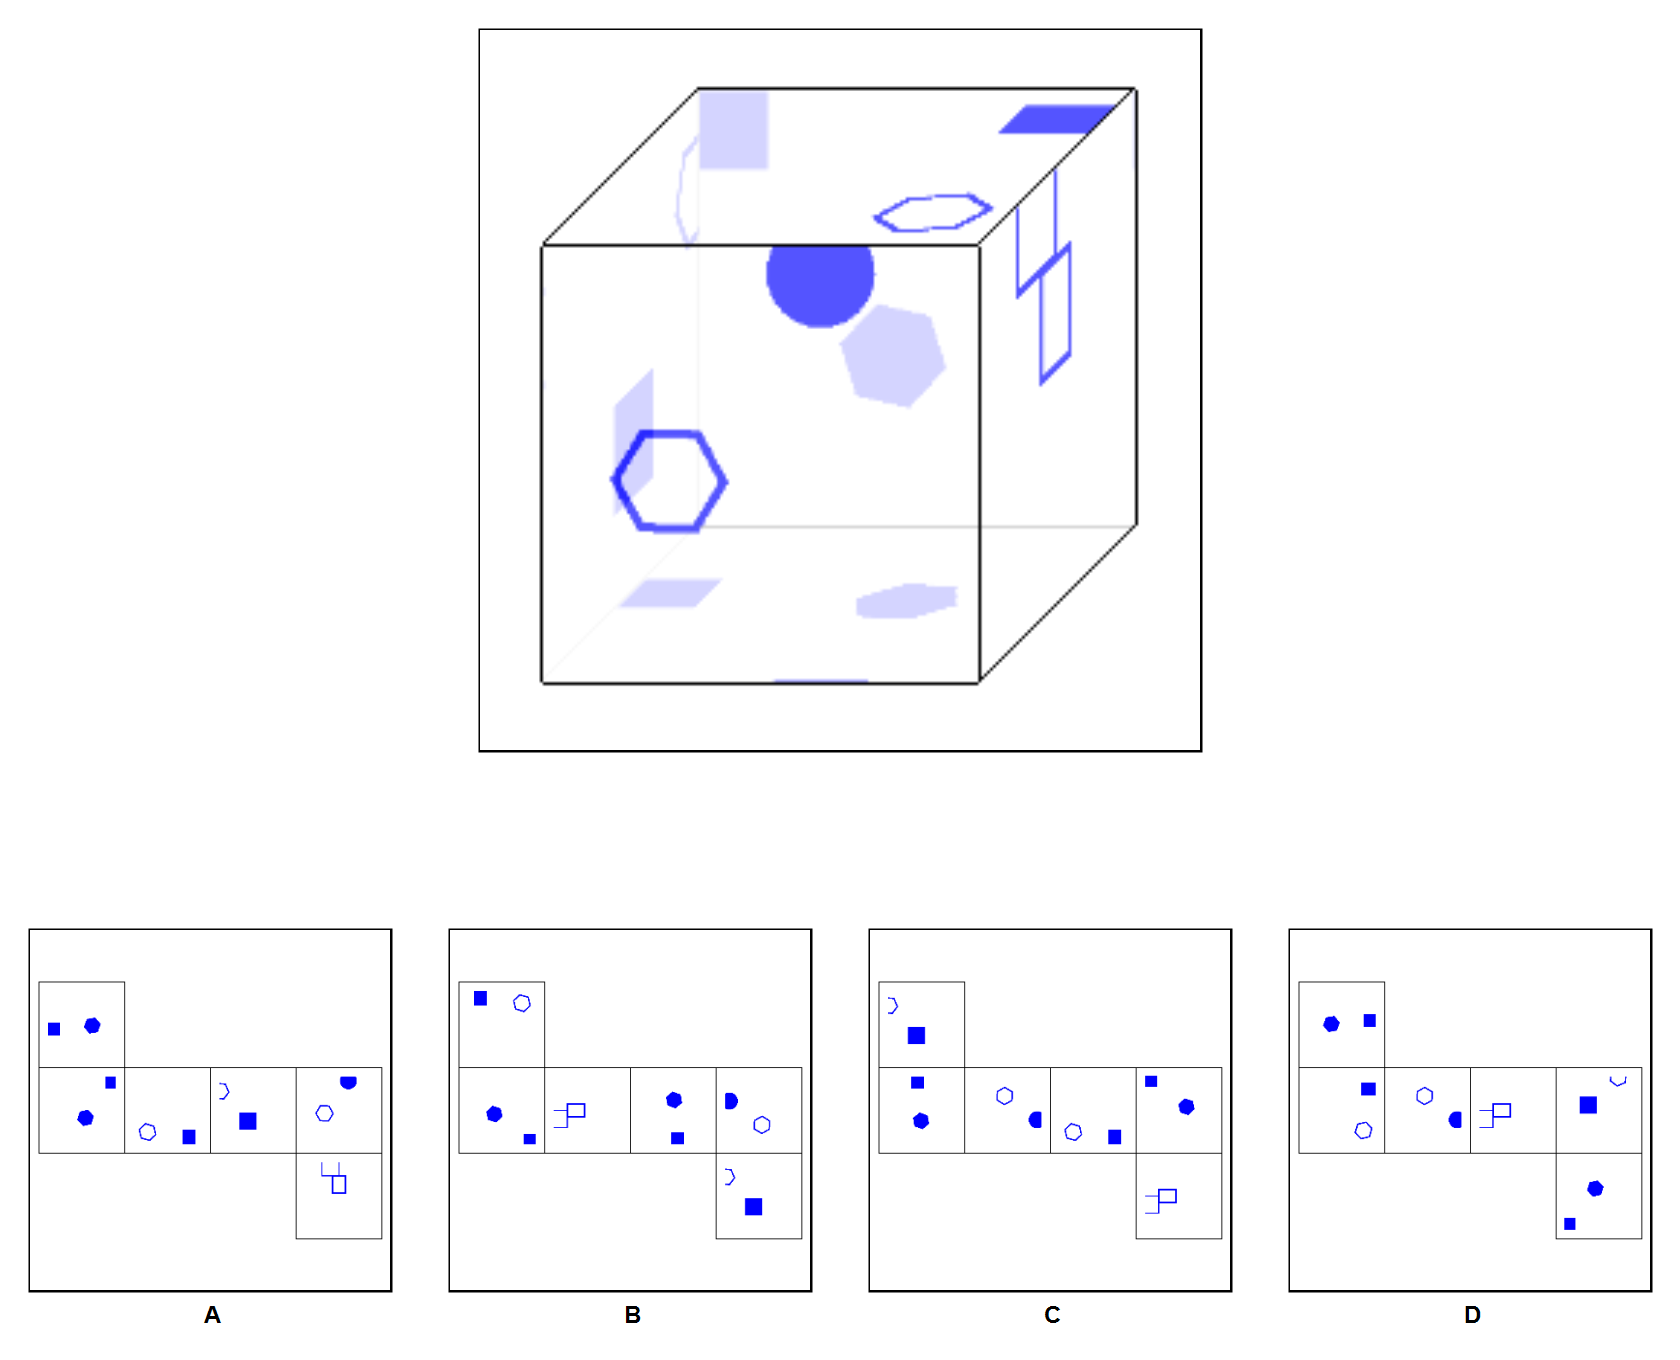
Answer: C